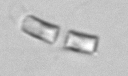
Label: Chaetoceros